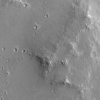
Atmospheric dust classification: not_dusty